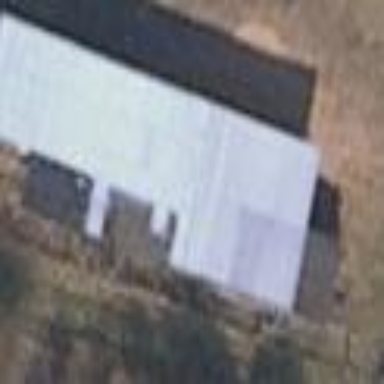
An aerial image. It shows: Shed.